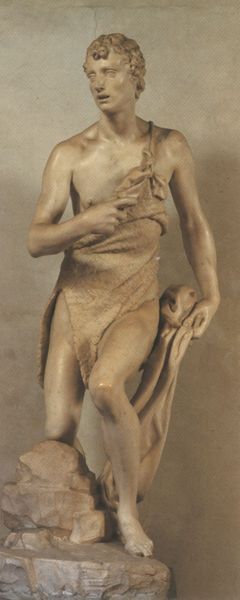
Titel: Hl. Johannes der Täufer
Institution: Florenz, Bargello
Schlagwörter: hand, kopf, lendenschurz, mann, nackt, bewegung, marmor, mund, nase, tuch, jung, arme, augen, gesicht, johannes, sockel, stein, steine, gewand, mantel, kind, locken, schultern, skulptur, statue, fell, ausdruck, angst, muskeln, aufgang, granit, halbnackt, plastik, junge, dünn, fetzen, lumpen, lauf, jüngling, junger mann, gehend, tunika, träger, gewellt, mamor, löwenfell, lendenschutz, zeigend, zeigt, ephebe, unterernährt, marmorstatue, zerrissene kleidung